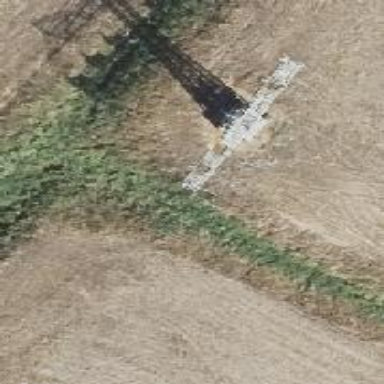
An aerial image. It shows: Tower indicating the end of overhead power line.